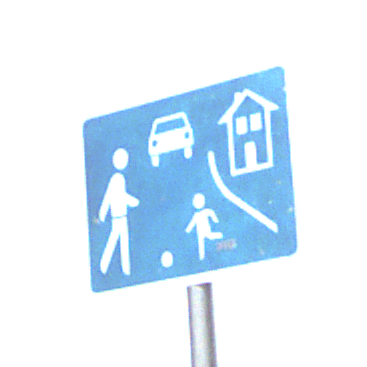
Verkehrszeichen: BeginnVerkehrsberuhigterBereich
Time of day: Midday
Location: Roofed (Beach)
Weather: Overcast
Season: NotSpecified
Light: Natural